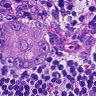
Metastatic tissue present: yes